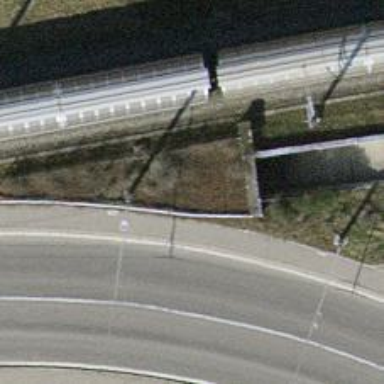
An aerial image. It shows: Tunnel for cyclists to travel through.